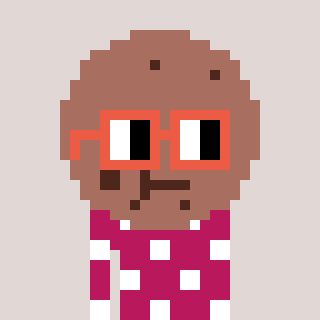
a pixel art character with square orange glasses, a cookie-shaped head and a darkpink-colored body on a warm background